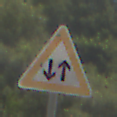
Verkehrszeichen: Gegenverkehr
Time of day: Midday
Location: Outdoor (Nature)
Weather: PartlyCloudy
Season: NotSpecified
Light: Natural